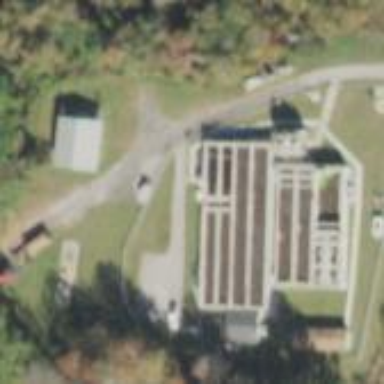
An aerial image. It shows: Wastewater plant.